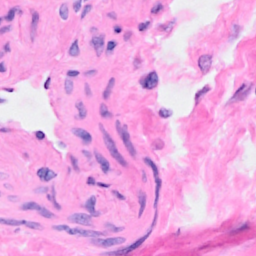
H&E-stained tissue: Breast